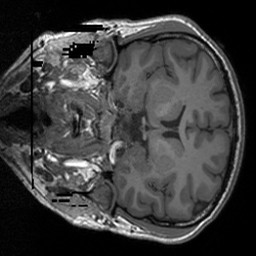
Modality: T1w
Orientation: coronal
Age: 26
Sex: male
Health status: healthy
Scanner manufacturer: siemens
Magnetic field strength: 3 T
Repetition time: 1.9 s
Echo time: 0.00252 s